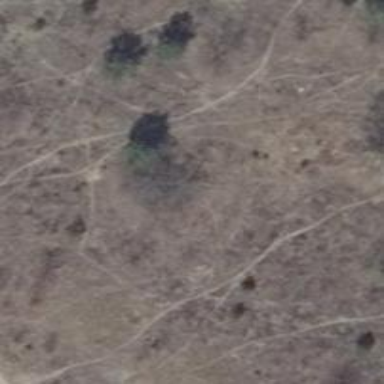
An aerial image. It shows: Single tag "natural: tree."